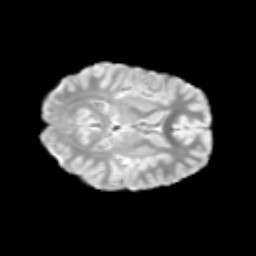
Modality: T2w
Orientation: axial
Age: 10
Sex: female
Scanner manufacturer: siemens
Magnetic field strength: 3 T
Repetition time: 3.8 s
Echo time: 0.07 s